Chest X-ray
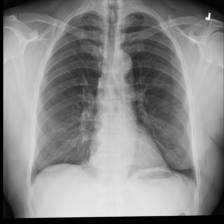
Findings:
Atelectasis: negative
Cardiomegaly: negative
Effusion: negative
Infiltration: negative
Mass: negative
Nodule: negative
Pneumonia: negative
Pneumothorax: negative
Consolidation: negative
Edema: negative
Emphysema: negative
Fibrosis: negative
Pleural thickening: negative
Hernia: negative